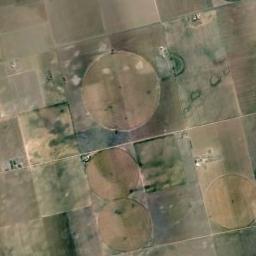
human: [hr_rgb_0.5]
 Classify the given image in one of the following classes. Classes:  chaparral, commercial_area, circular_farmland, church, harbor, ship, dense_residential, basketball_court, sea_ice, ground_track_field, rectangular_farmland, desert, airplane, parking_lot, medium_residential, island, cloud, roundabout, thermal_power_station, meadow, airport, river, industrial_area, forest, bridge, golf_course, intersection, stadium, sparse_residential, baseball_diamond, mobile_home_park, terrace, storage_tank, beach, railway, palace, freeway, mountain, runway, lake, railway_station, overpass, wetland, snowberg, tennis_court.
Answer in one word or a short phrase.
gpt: circular_farmland